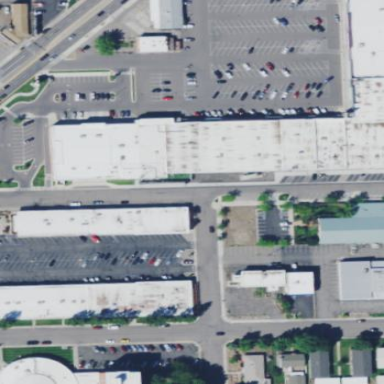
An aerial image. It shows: Retail building.